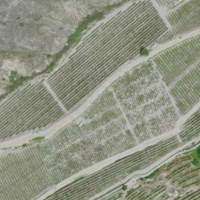
EUNIS habitat code: 40
Species observed at this site:
Humulus lupulus